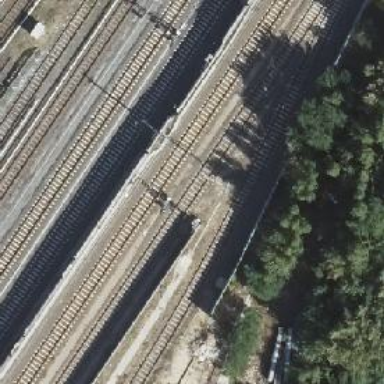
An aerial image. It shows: Railway signal.